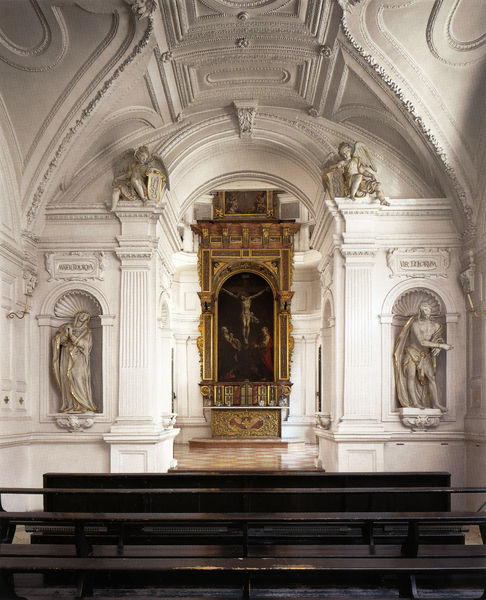
Titel: Heilig-Kreuz-Kapelle
Künstler: Friedrich Sustris
Standort: München
Institution: St. Michael
Schlagwörter: flügel, weiß, gelb, menschen, blume, braun, fenster, grau, hell, holz, licht, marmor, schwarz, säule, säulen, tisch, muster, wand, architektur, johannes, innenraum, felder, kirche, boden, gold, decke, renaissance, schön, oval, engel, putto, skulptur, statue, deutschland, ruhig, armlehne, bogen, formen, bank, pilaster, figuren, rundbogen, kartusche, verzierung, stuck, stufe, lichteinfall, plastik, model, foto, fotografie, photographie, fussboden, nische, gewölbe, vergoldet, bayern, kreuz, rechteck, altar, architrav, bänke, hochaltar, kapitell, photo, fries, schlussstein, sims, kirchenbank, gesims, skulpturen, statuen, rosette, christus, jesus, kreuzigung, manierismus, zentral, chor, kapelle, kanneluren, kassettendecke, heilige, muschel, stuckdecke, basis, golden, heilig, putten, maria, schaft, putti, el greco, pfeifen, quadrat, eierstab, altarbild, mamor, gebälk, astragal, feston, perlstab, nischen, kannelure, ordnung, nischenfiguren, krichenraum, pilasterordnung, längsschiff, kirchje, sakralarchitektur, gesisms, piedestal, stiegen, mensa, retabel, stifter, statur, felderung, panel, stiege, bold, altartisch, hielige, marmorfussboden, verkröpft, muscheldekor, agraffe, verkröpfung, heiliege, isch, altarblock, altartischt, chorbogen, doppelarkade, felderrung, modelstuck, namenskartusche, chorgang, 1600, piaster, 19. jahrhundert restaurierung